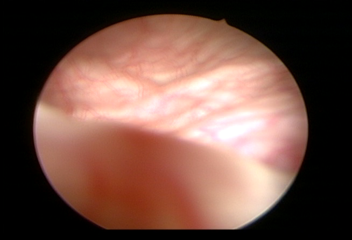
Modality: WLC
Class: Normal mucosa
Bladder cancer association: No